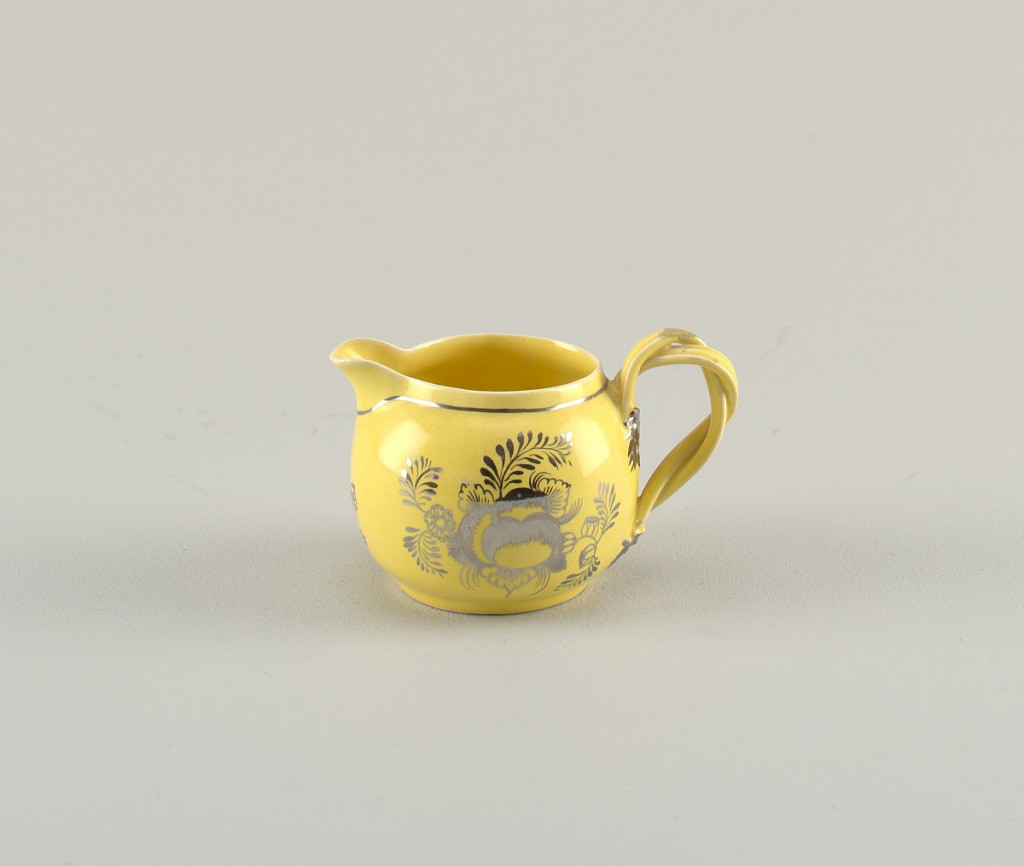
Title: Tea set
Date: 18th–mid-19th century
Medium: Leeds pottery, silver resist
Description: creamer